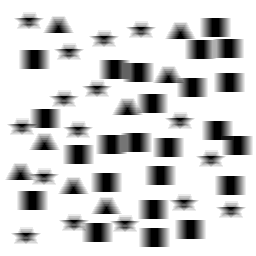
Squares: 24
Triangles: 8
Stars: 16
Total shapes: 48